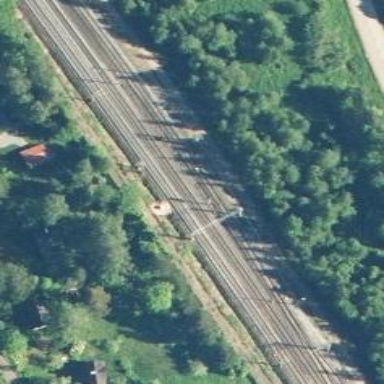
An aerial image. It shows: Rail siding with electrified contact lines.